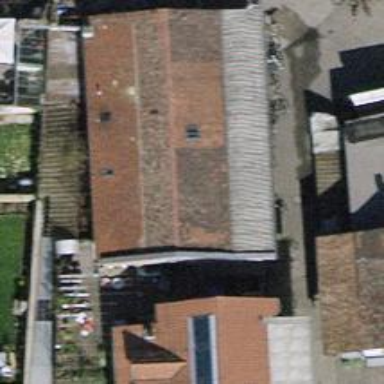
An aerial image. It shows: Industrial building.